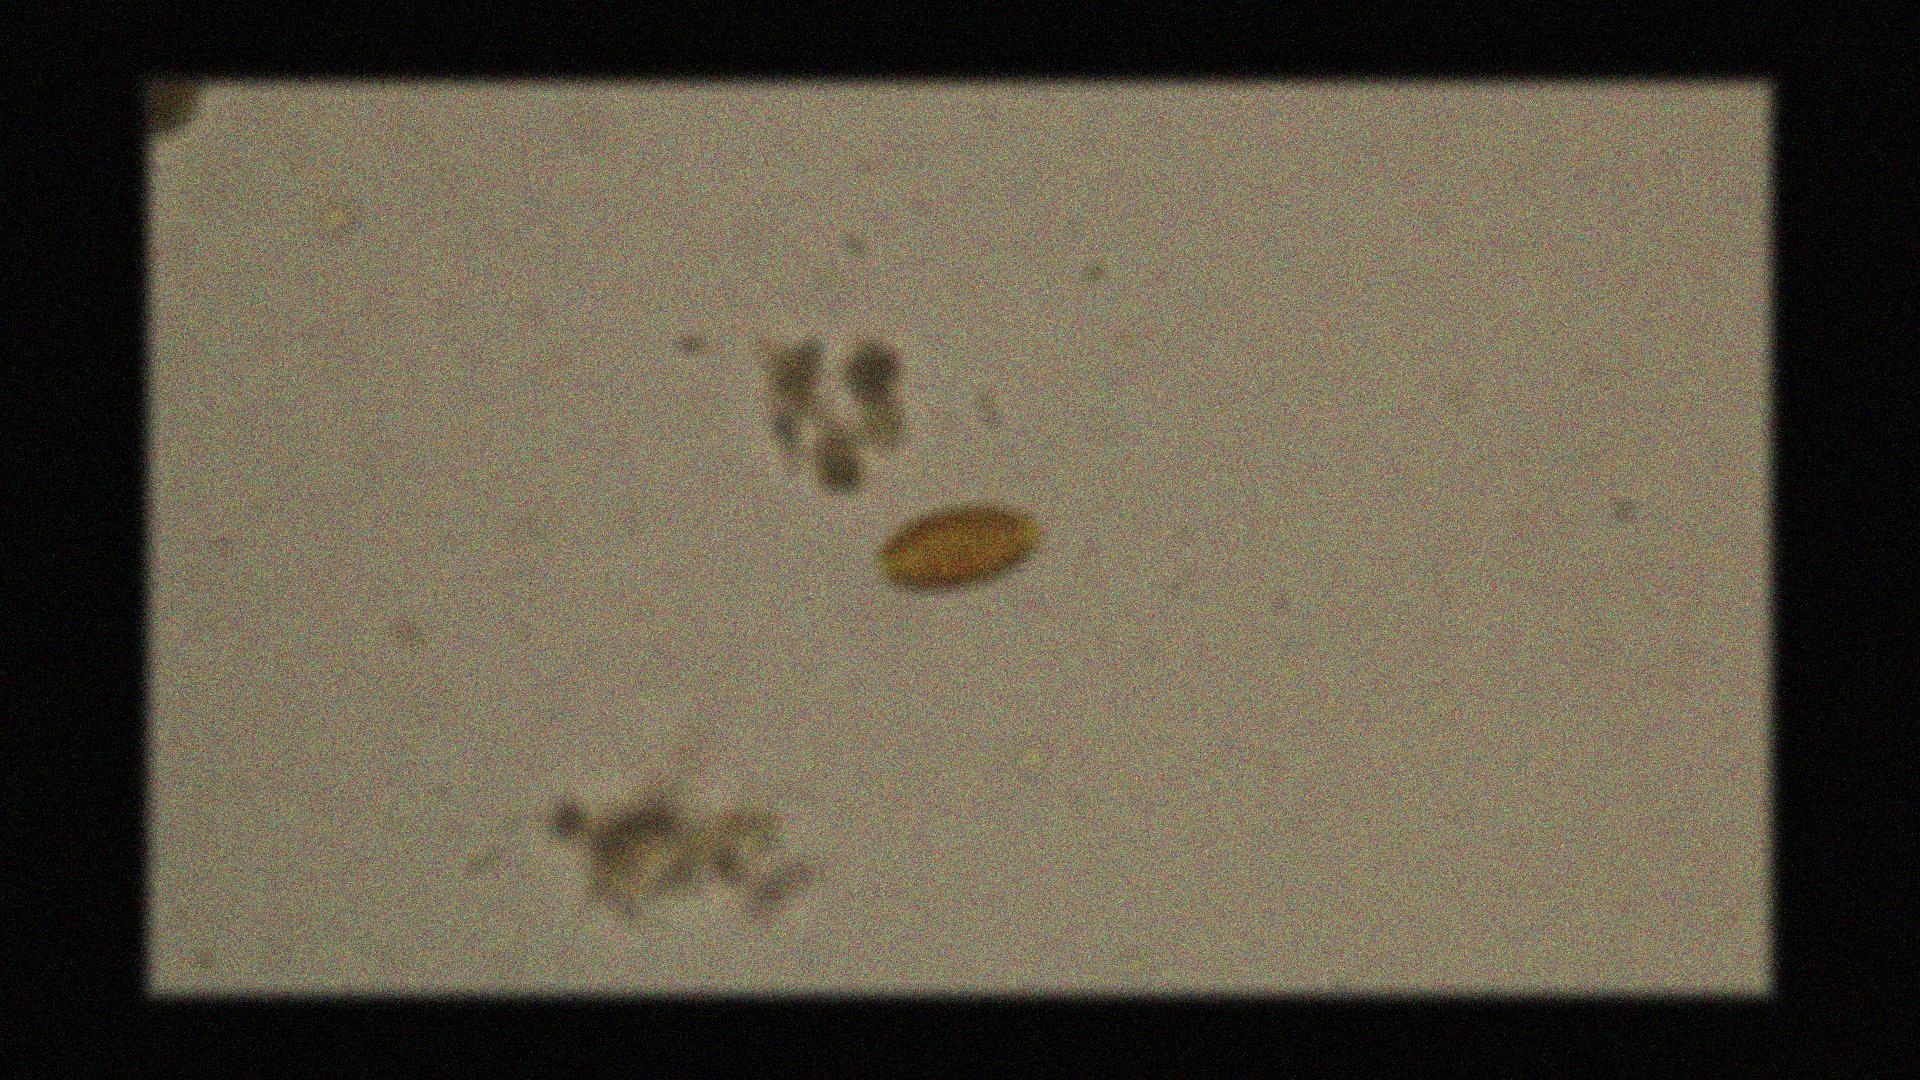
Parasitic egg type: Trichuris trichiura